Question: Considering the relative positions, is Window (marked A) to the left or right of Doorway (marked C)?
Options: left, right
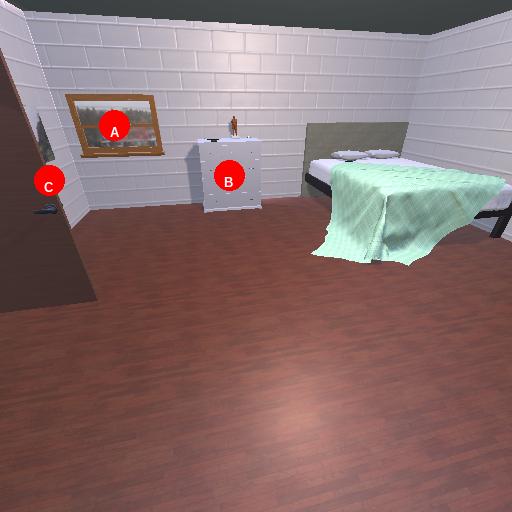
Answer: left